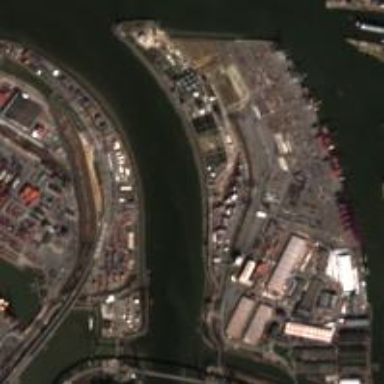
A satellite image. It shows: Industrial area designated as port for cargo handling. The focus is on container transportation.